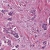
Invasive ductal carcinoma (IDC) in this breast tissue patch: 1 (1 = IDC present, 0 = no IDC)